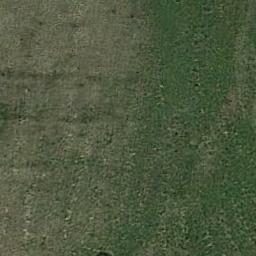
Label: meadow